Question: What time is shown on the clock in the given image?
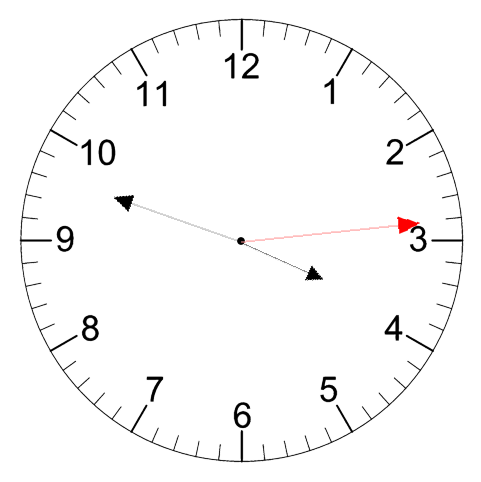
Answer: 03:48:14